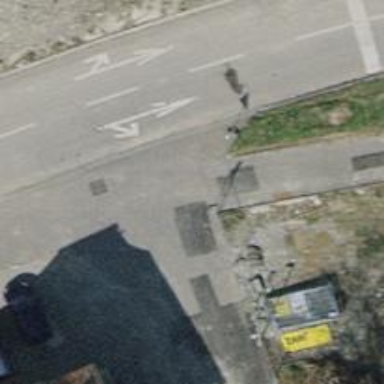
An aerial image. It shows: Unmarked crossing with traffic calming table on the road.